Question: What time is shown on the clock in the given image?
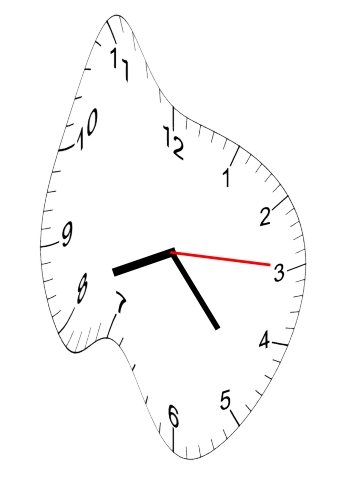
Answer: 08:23:15